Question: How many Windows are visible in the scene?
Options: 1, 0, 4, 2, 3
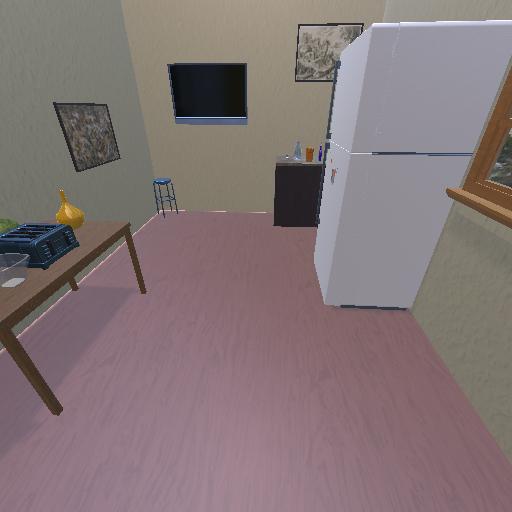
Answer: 1